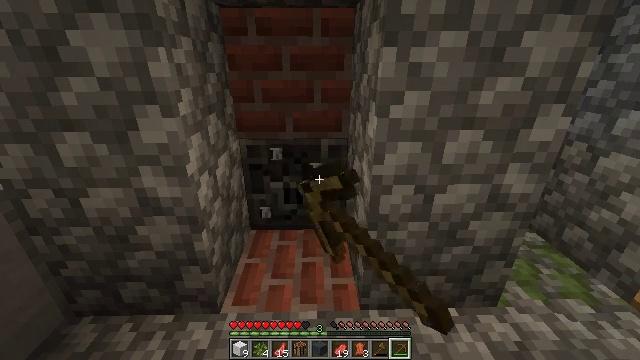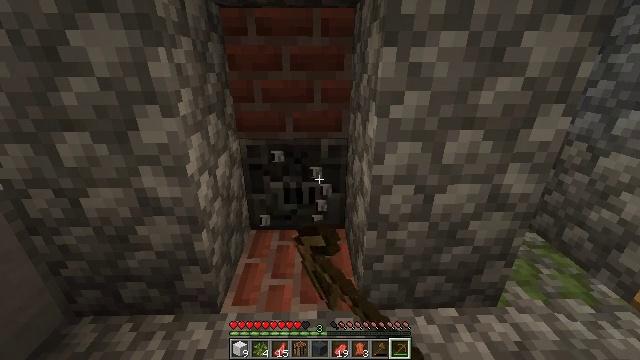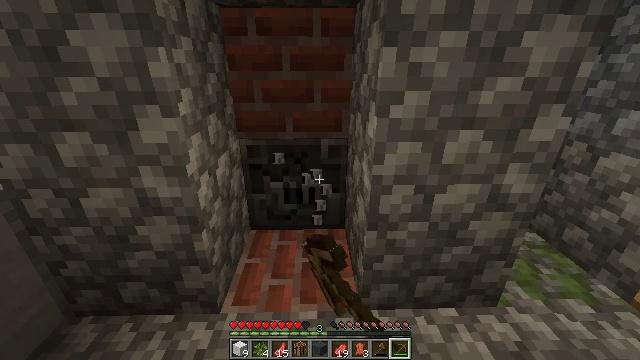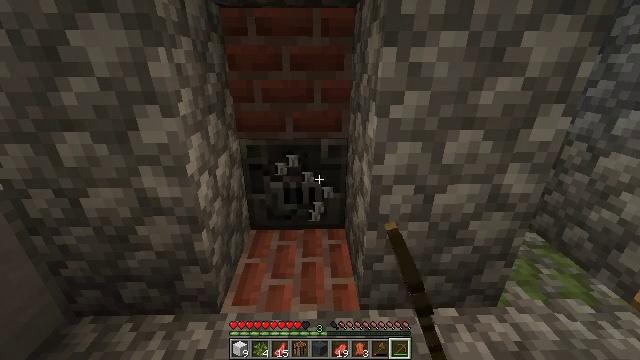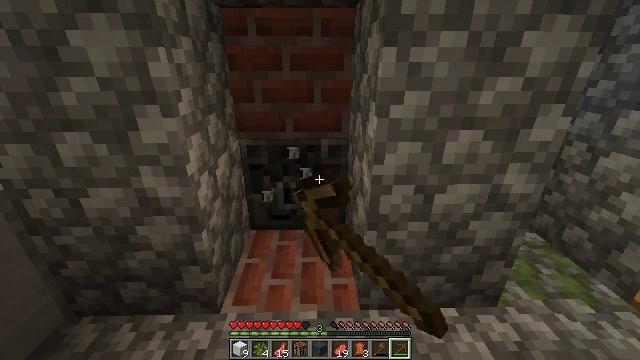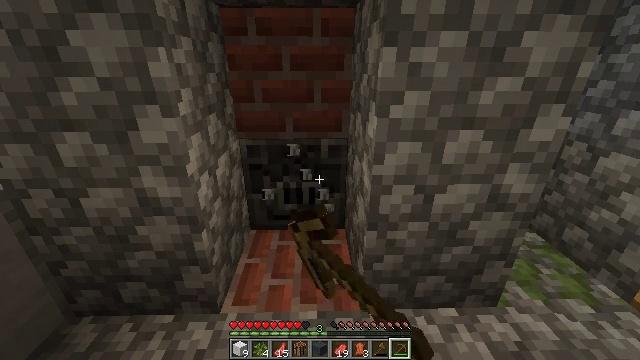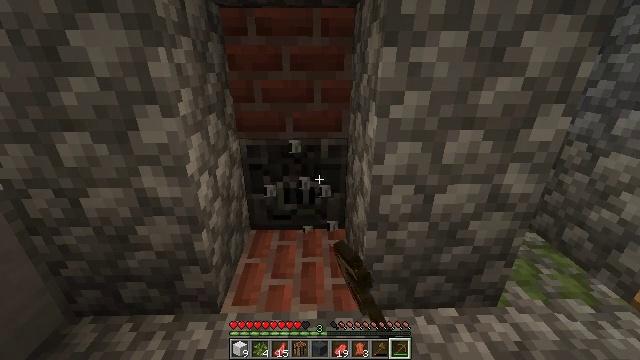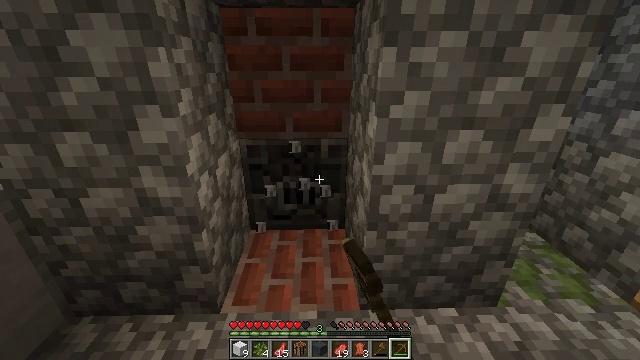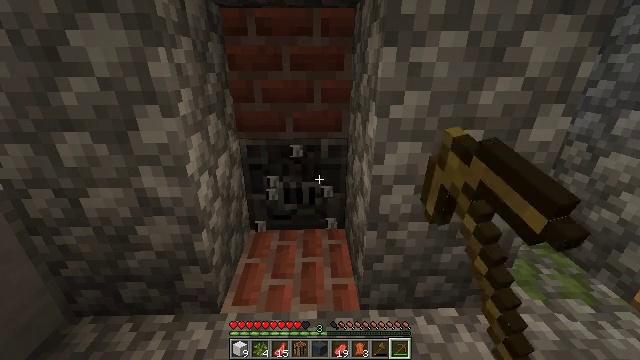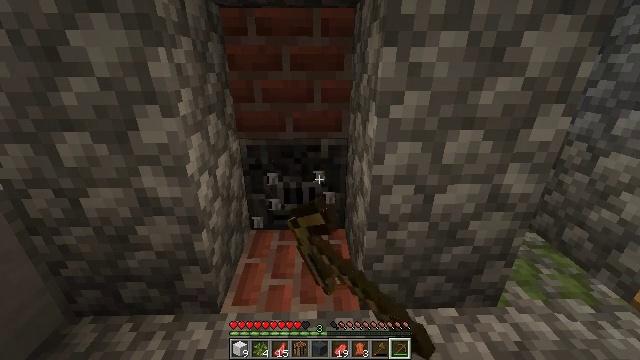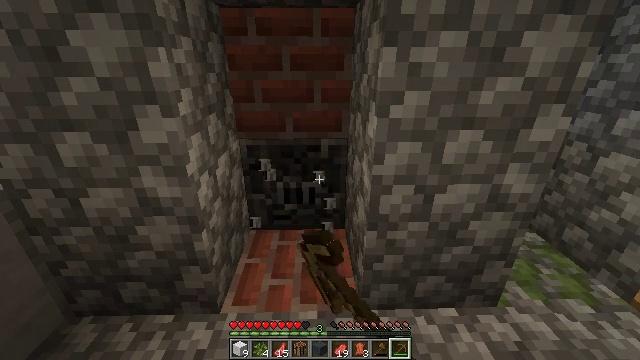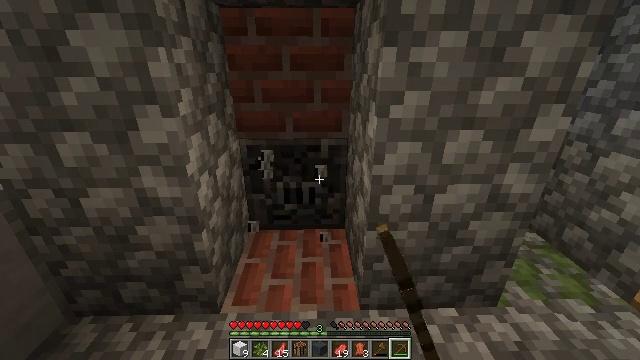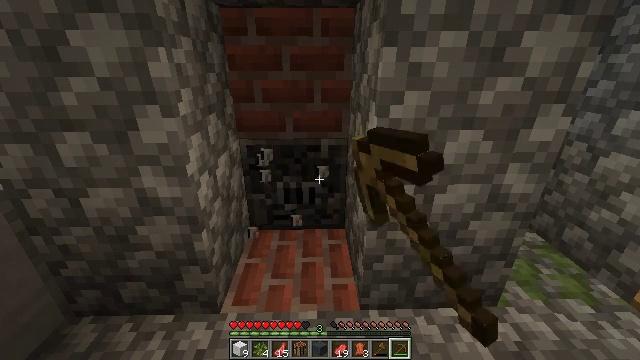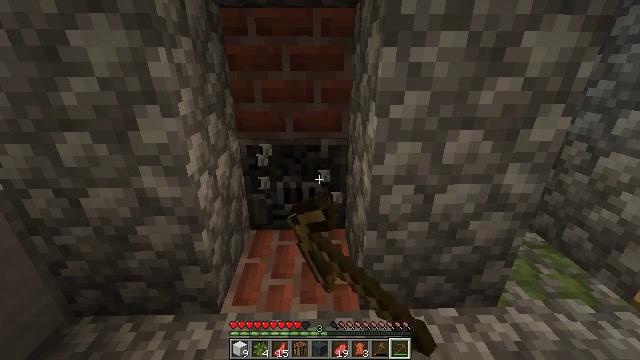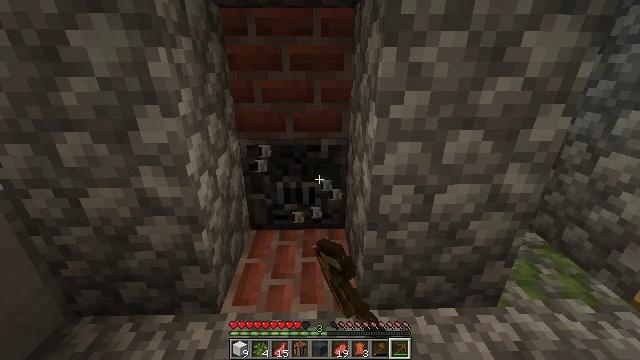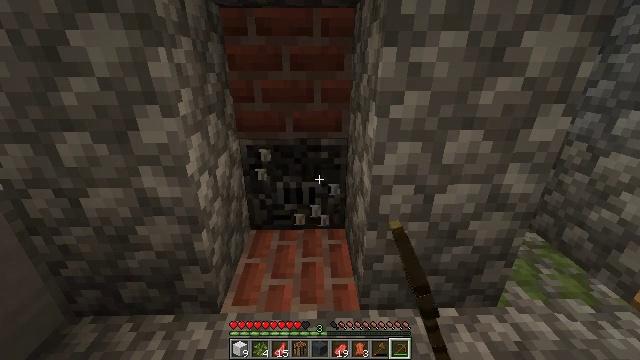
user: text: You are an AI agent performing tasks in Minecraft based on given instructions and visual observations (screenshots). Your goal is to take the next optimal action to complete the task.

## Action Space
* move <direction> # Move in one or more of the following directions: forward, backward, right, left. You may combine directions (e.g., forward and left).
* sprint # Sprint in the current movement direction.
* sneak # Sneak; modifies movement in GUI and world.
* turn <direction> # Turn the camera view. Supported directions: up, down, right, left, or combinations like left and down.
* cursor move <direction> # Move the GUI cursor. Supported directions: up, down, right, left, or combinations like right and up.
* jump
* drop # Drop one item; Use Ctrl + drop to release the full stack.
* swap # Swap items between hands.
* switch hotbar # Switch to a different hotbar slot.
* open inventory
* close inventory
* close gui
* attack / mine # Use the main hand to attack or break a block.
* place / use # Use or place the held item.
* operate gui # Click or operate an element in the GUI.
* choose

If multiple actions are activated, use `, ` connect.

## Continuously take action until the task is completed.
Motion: motion action
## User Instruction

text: Recycle the blast furnace by breaking it.
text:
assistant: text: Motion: attack / mine
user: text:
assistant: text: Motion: attack / mine
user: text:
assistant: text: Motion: attack / mine
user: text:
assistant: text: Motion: attack / mine
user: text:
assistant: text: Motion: attack / mine
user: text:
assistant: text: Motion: attack / mine
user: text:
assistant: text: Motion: attack / mine
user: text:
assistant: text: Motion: attack / mine
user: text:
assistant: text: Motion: attack / mine
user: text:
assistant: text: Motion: attack / mine
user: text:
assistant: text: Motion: attack / mine
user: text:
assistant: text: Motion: attack / mine
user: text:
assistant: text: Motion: attack / mine
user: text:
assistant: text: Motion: attack / mine
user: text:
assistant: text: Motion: attack / mine
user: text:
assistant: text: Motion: attack / mine
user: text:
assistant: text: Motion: attack / mine
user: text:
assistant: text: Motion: attack / mine
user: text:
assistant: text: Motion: attack / mine
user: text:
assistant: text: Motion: attack / mine
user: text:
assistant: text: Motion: attack / mine
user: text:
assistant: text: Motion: attack / mine
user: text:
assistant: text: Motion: attack / mine
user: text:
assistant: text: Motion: attack / mine
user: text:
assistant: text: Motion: attack / mine